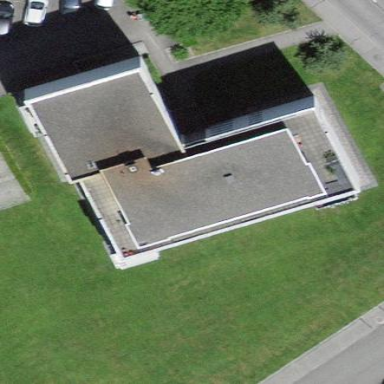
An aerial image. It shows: Apartment building with flat roof.